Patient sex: M
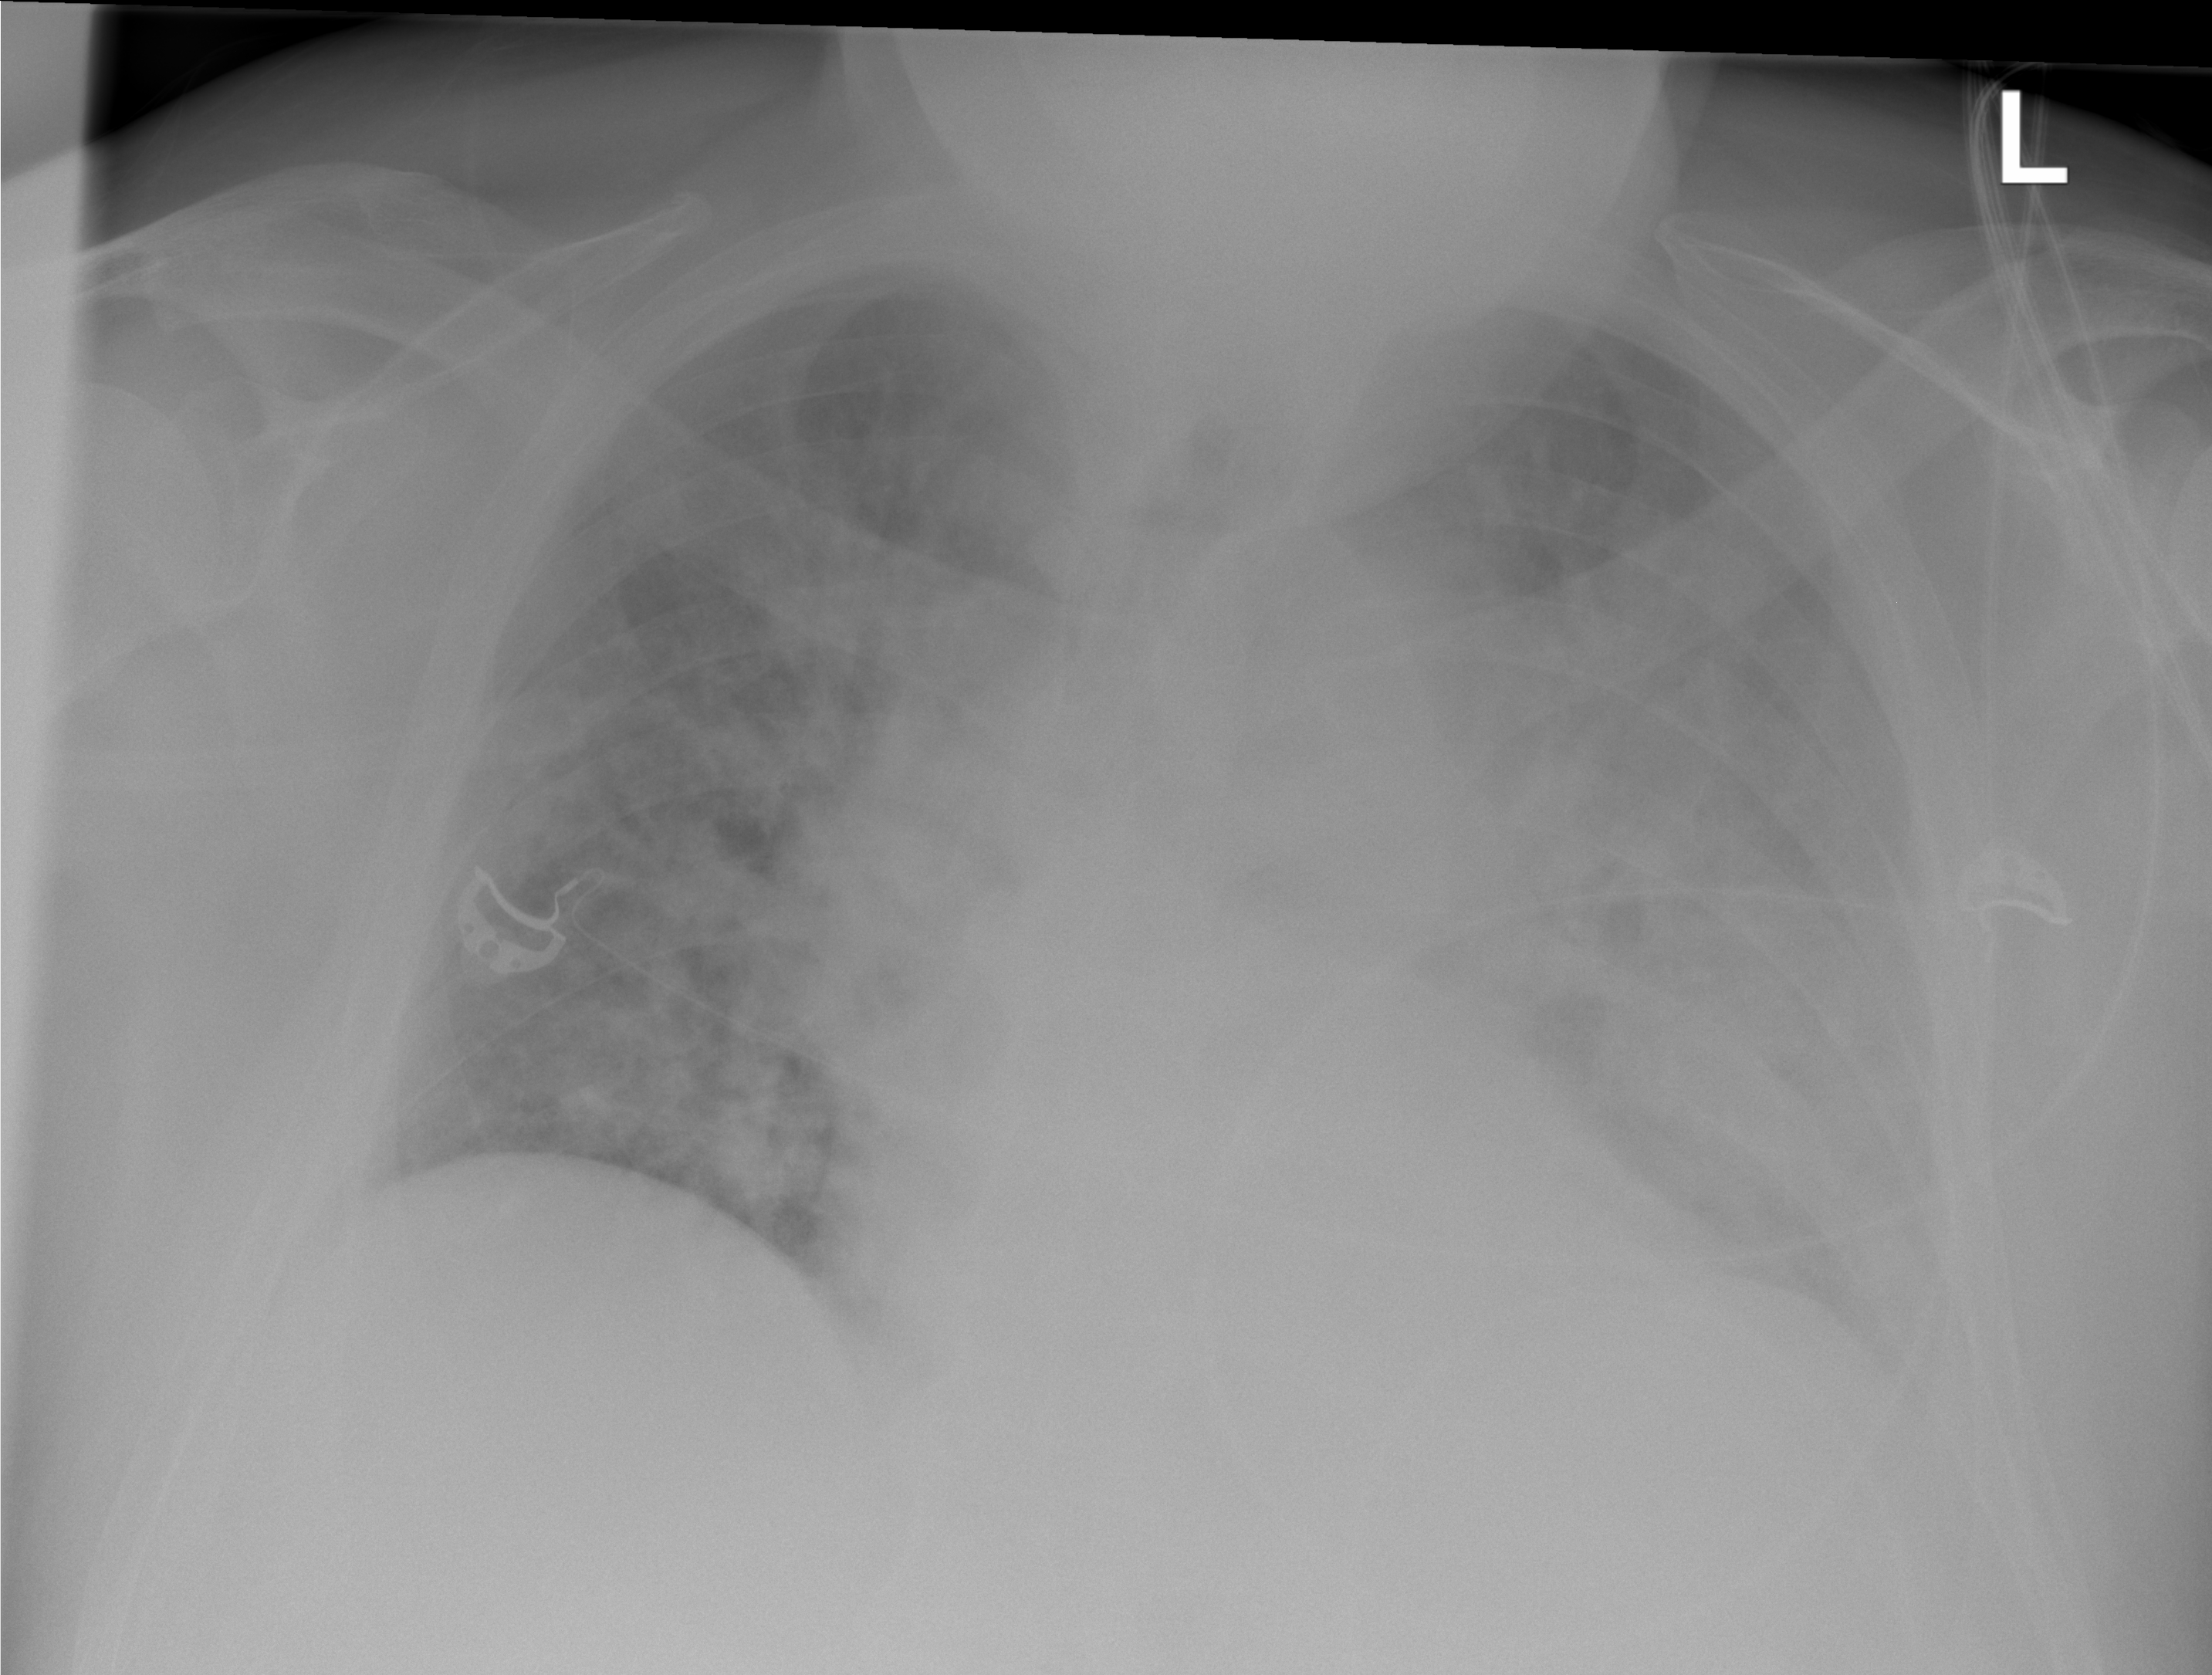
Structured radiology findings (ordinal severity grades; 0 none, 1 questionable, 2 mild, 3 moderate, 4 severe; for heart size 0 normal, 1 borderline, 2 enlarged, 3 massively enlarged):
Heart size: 2
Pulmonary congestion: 3
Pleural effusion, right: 3
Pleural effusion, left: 3
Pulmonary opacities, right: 3
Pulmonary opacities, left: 3
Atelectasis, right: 2
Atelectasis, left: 3